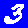
Digit: 3